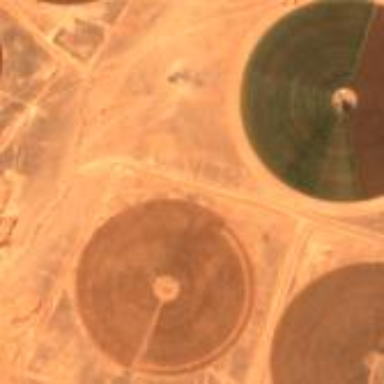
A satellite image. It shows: Pivot irrigation system.